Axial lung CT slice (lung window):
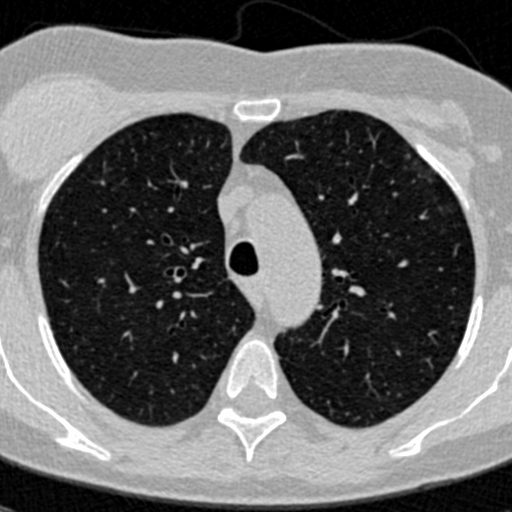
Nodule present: no